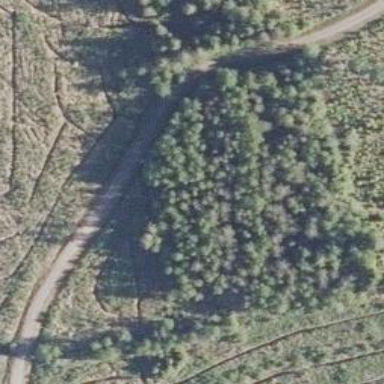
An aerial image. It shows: Beautiful woodland area.